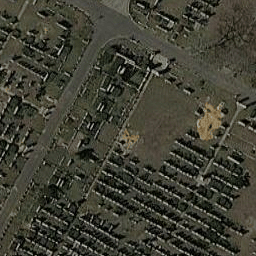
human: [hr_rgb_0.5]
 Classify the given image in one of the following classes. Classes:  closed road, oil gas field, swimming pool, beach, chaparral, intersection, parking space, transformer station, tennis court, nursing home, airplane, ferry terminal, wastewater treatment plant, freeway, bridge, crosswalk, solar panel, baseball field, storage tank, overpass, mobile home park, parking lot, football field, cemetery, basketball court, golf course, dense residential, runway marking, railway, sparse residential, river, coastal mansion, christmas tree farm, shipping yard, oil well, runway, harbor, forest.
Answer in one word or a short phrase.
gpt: cemetery